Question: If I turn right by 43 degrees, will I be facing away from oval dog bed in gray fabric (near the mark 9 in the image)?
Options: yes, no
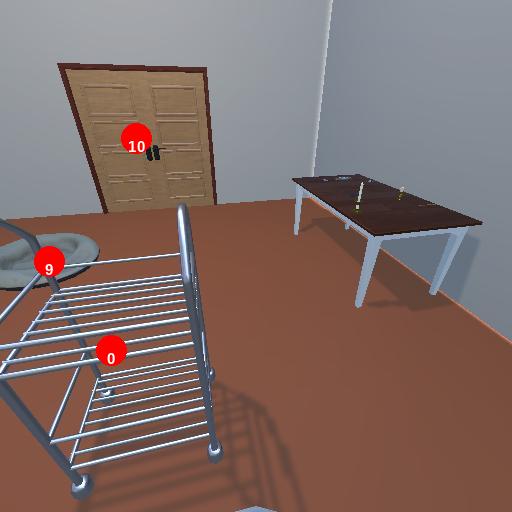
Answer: yes